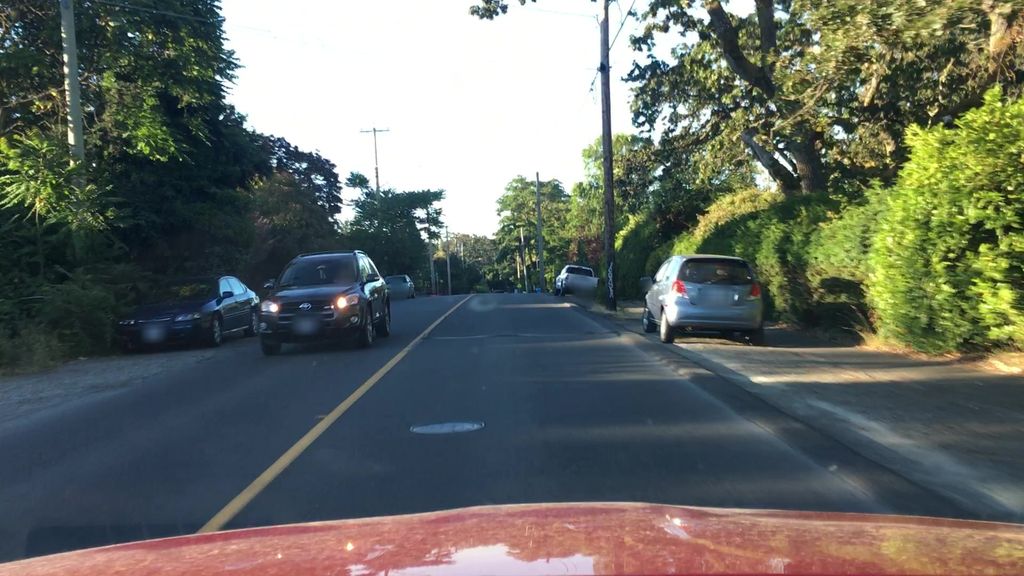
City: victoria